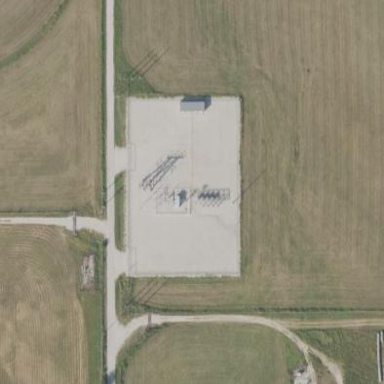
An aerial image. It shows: Outdoor distribution-level power substation enclosed by fence.